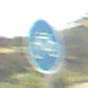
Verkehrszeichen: Radweg
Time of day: MorningAfternoon
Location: Outdoor (RoadRail)
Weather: PartlyCloudy
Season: NotSpecified
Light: Natural